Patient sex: F
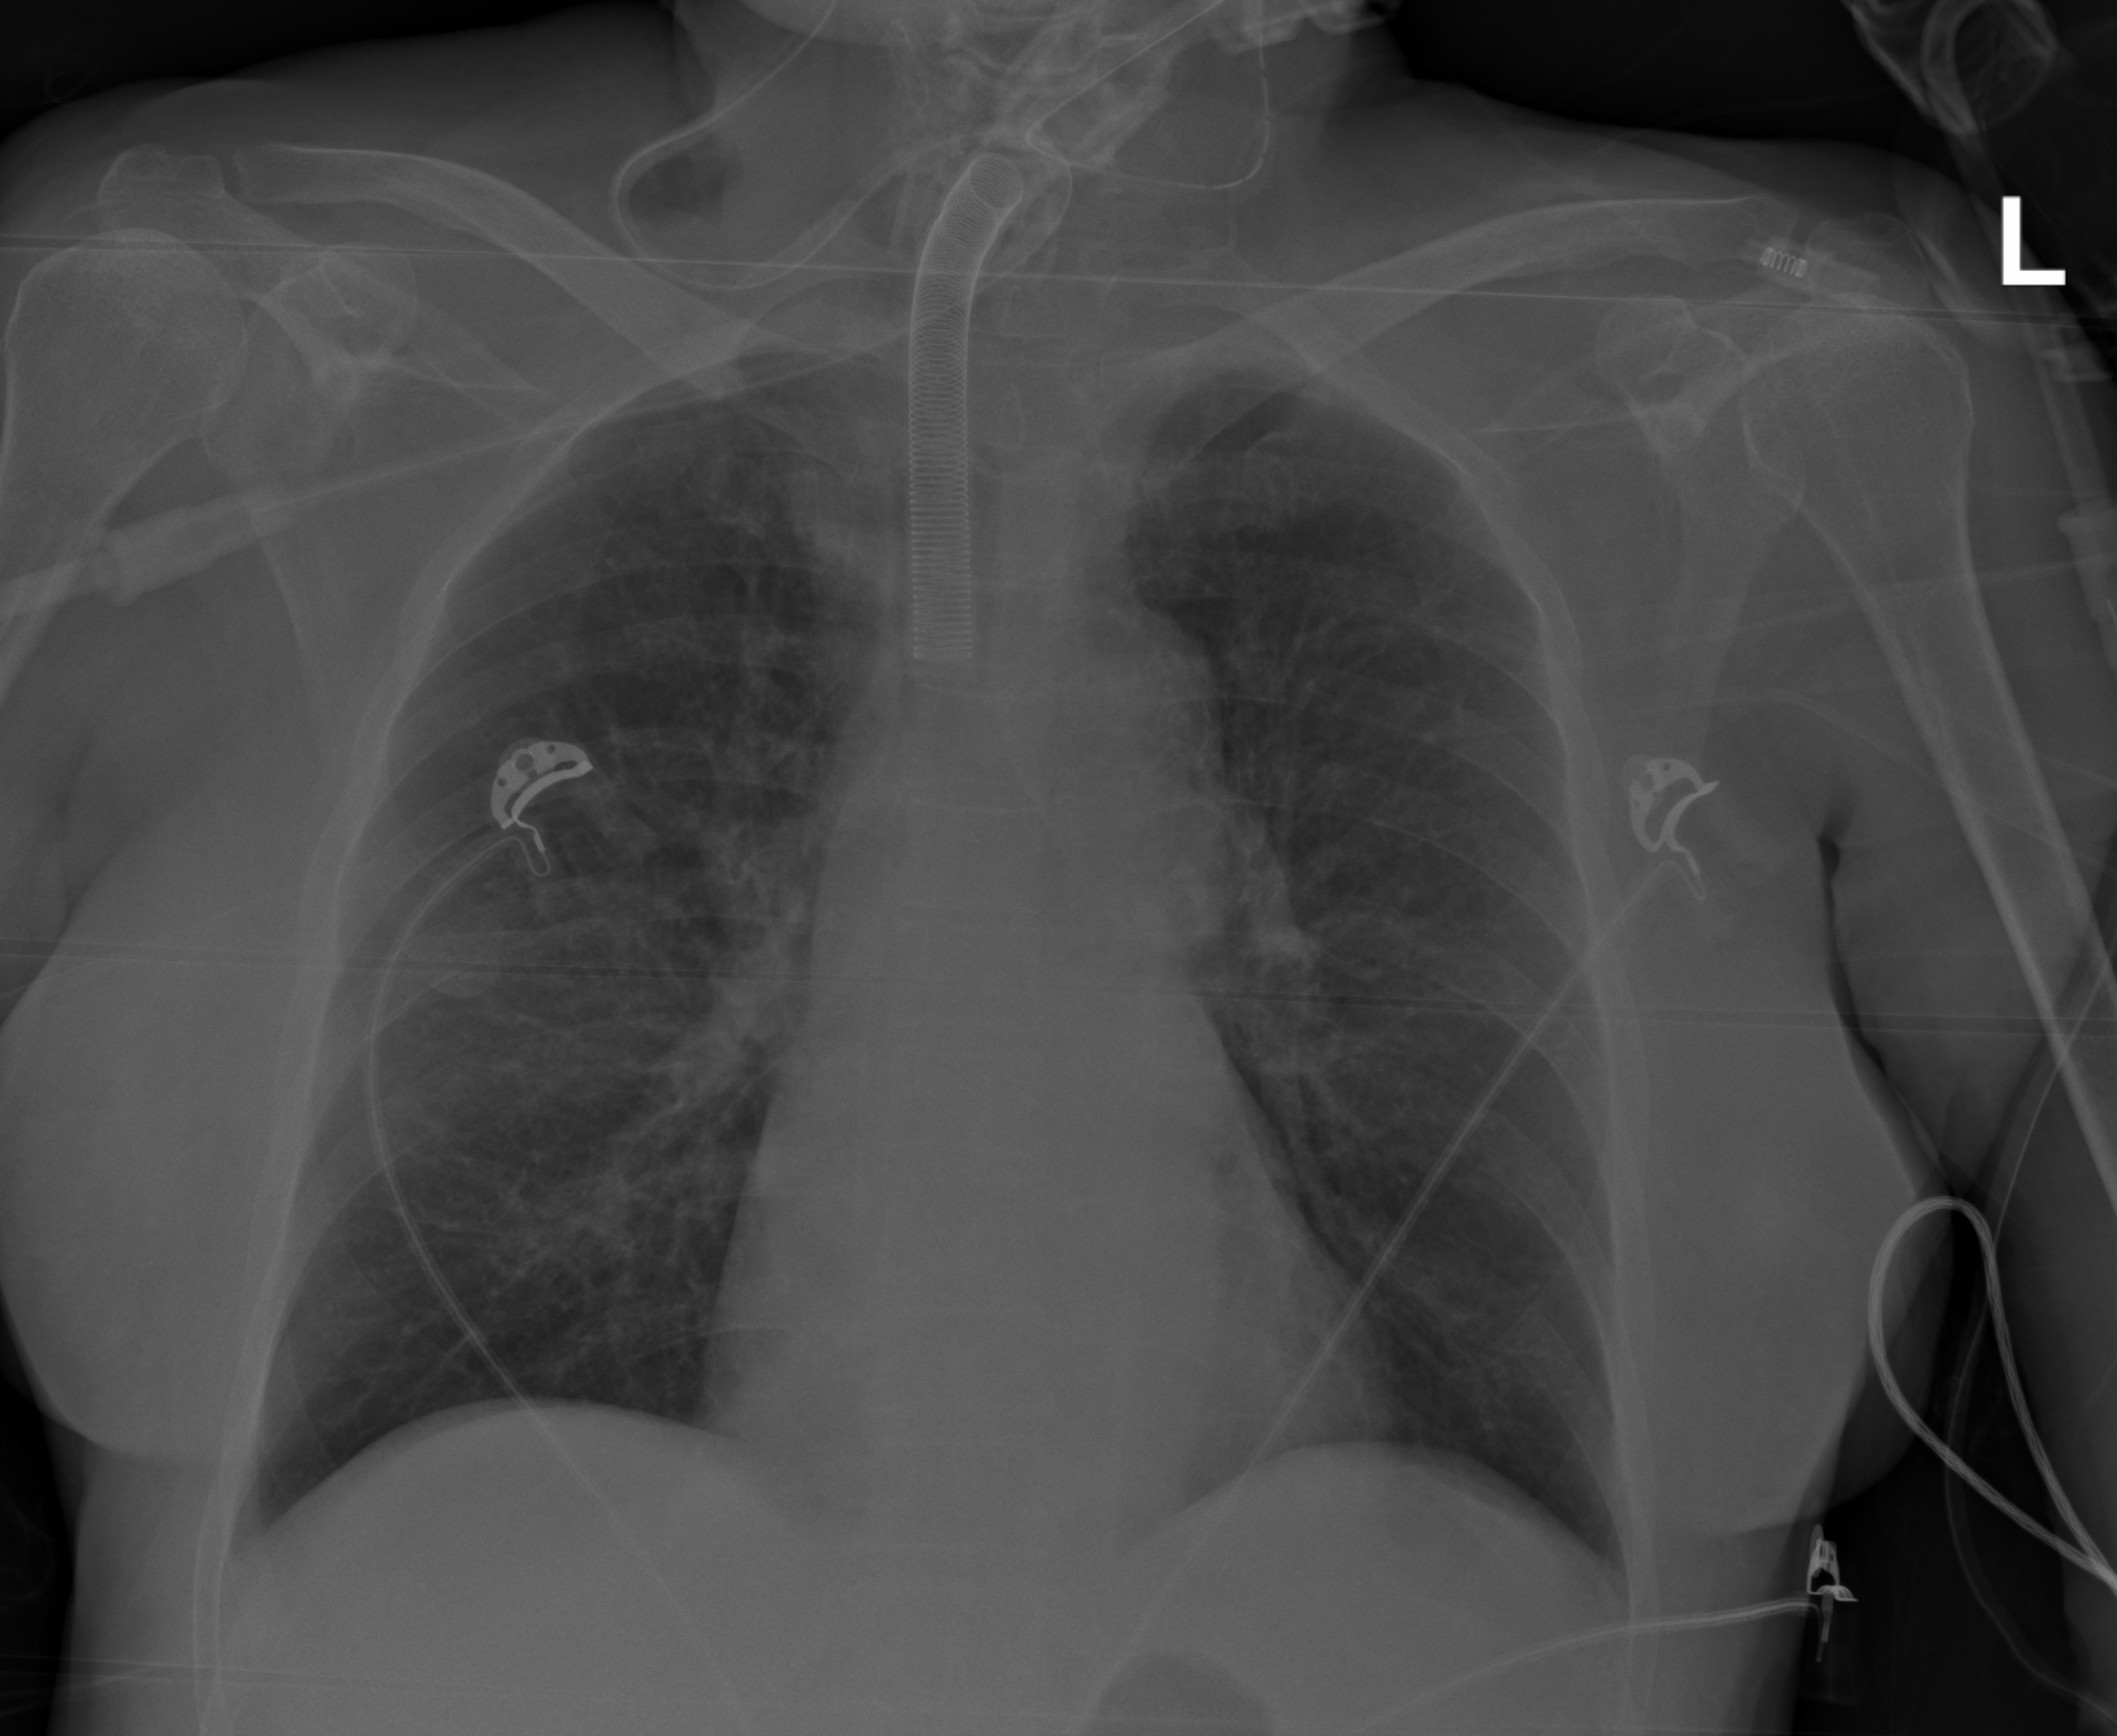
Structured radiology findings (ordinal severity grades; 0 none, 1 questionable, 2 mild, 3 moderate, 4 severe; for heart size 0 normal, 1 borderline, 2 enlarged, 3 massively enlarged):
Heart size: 0
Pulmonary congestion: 0
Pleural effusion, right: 1
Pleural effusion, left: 0
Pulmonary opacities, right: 0
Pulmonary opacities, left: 0
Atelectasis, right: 2
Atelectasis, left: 0